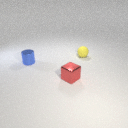
small yellow rubber sphere behind small red metal cube